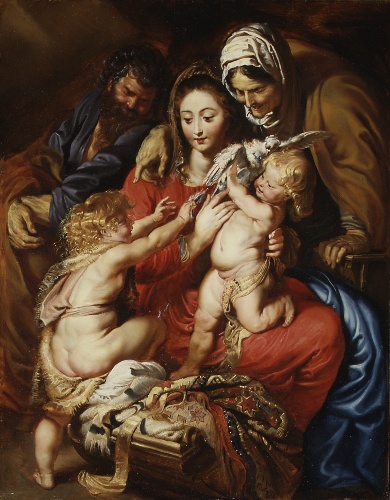
Title: The Holy Family with Saint Elizabeth, Saint John, and a Dove
Artist: Peter Paul Rubens
Artist bio: Flemish, Siegen 1577–1640 Antwerp
Date: ca. 1608–9
Object type: Painting
Classification: Paintings
Medium: Oil on oak
Dimensions: 26 x 20 1/4 in. (66 x 51.4 cm)
Department: European Paintings
Credit line: Bequest of Ada Small Moore, 1955
Accession year: 1955
Repository: Metropolitan Museum of Art, New York, NY
Tags: Doves|Holy Family|Saint John the Baptist|Christ|Virgin Mary